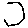
Label: hexagon